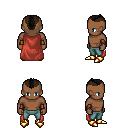
a pixel art fantasy rpg character, male body template, human, dark skin, maroon cape, teal pants, black short mohawk hairstyle, leather bracers, gold boots, four views (front, back, left, right), 2x2 character sprite sheet, small pixel art, hard edges, no anti-aliasing